Question: I want to design a login and register layout using android tabs. Image is as shown below. how do i proceed

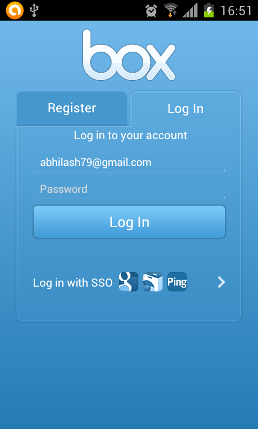
Answer: I would use the Android API Support Library and the sample 'FragmentTabsPager' located at <URL>
You would have two tabs, corresponding to two 'Fragments' that you could name RegisterFragment and LoginFragment.
Basically you would remove the lines
'''
mTabsAdapter.addTab(mTabHost.newTabSpec("simple").setIndicator("Simple"),
FragmentStackSupport.CountingFragment.class, null);
mTabsAdapter.addTab(mTabHost.newTabSpec("contacts").setIndicator("Contacts"),
LoaderCursorSupport.CursorLoaderListFragment.class, null);
mTabsAdapter.addTab(mTabHost.newTabSpec("custom").setIndicator("Custom"),
LoaderCustomSupport.AppListFragment.class, null);
mTabsAdapter.addTab(mTabHost.newTabSpec("throttle").setIndicator("Throttle"),
LoaderThrottleSupport.ThrottledLoaderListFragment.class, null);
'''
and replace them with
'''
mTabsAdapter.addTab(mTabHost.newTabSpec("register").setIndicator("Register"),
RegisterFragment.class, null);
mTabsAdapter.addTab(mTabHost.newTabSpec("login").setIndicator("Login"),
LoginFragment.class, null);
'''
Then you implement those Fragments and integrate this code into your Activity. You'll also need to integrate the fragment_tabs_pager.xml layout into your layout.